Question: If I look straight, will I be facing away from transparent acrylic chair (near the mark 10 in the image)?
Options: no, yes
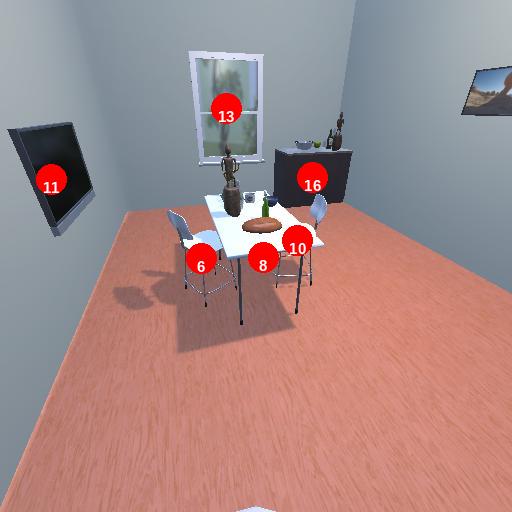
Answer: no